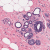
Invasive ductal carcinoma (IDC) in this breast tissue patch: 0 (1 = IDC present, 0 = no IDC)